Current action and preconditions to check: trajectory_clear

Your task: For each precondition in the list above, predict whether it will hold at this action.

Consider the current scene as observed from the mobile robot's camera, and analyze the predicted future states of all dynamic agents (e.g., people, animals, vehicles, or any moving entities) within the NEXT SECOND.

IMPORTANT: Only answer "very likely" if you are absolutely certain—based on strong, clear evidence—that a dynamic agent will violate the precondition in the predicted future state. Do NOT answer "very likely" for unlikely, ambiguous, or low-probability risks.

Ask yourself for each precondition: Is there a high probability, with clear and convincing evidence, that the predicted future states of any dynamic agent will interfere with the predicted future state of the currently executing action within the NEXT SECOND, causing that precondition to fail?

Assess the risk level based on these predictions. Use "likely" or "very likely" if motions create a clear risk of interference.

Use "neutral" or "improbable" if agents are nearby but their predicted paths are clearly diverging or non-conflicting.

Failure Risk Categories: "very improbable", "improbable", "neutral", "likely", "very likely"

Answer Format: Output ONLY the probability_of_failure value from these categories: "very improbable", "improbable", "neutral", "likely", "very likely"

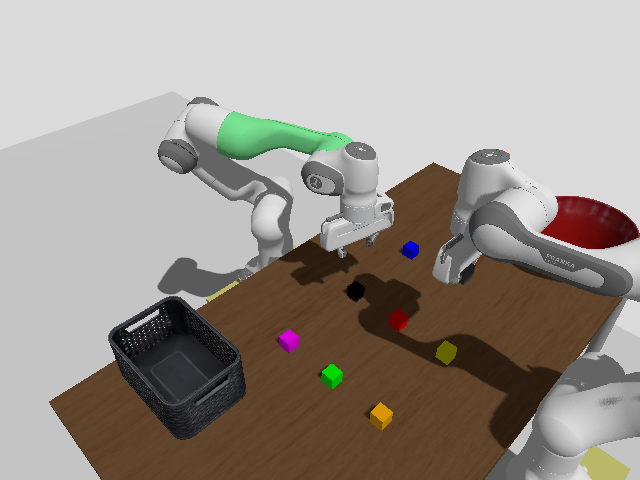

Answer: improbable